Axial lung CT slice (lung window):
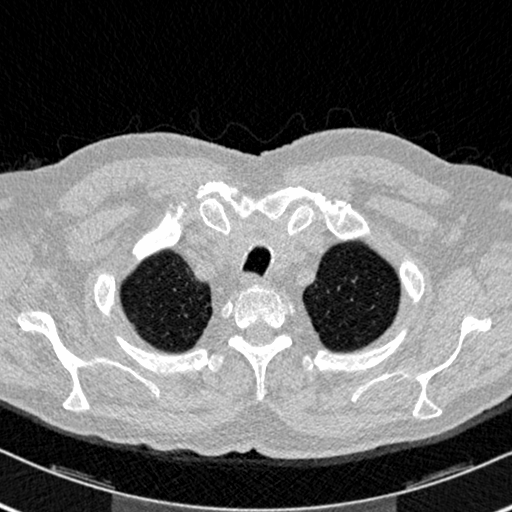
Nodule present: no